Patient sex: M
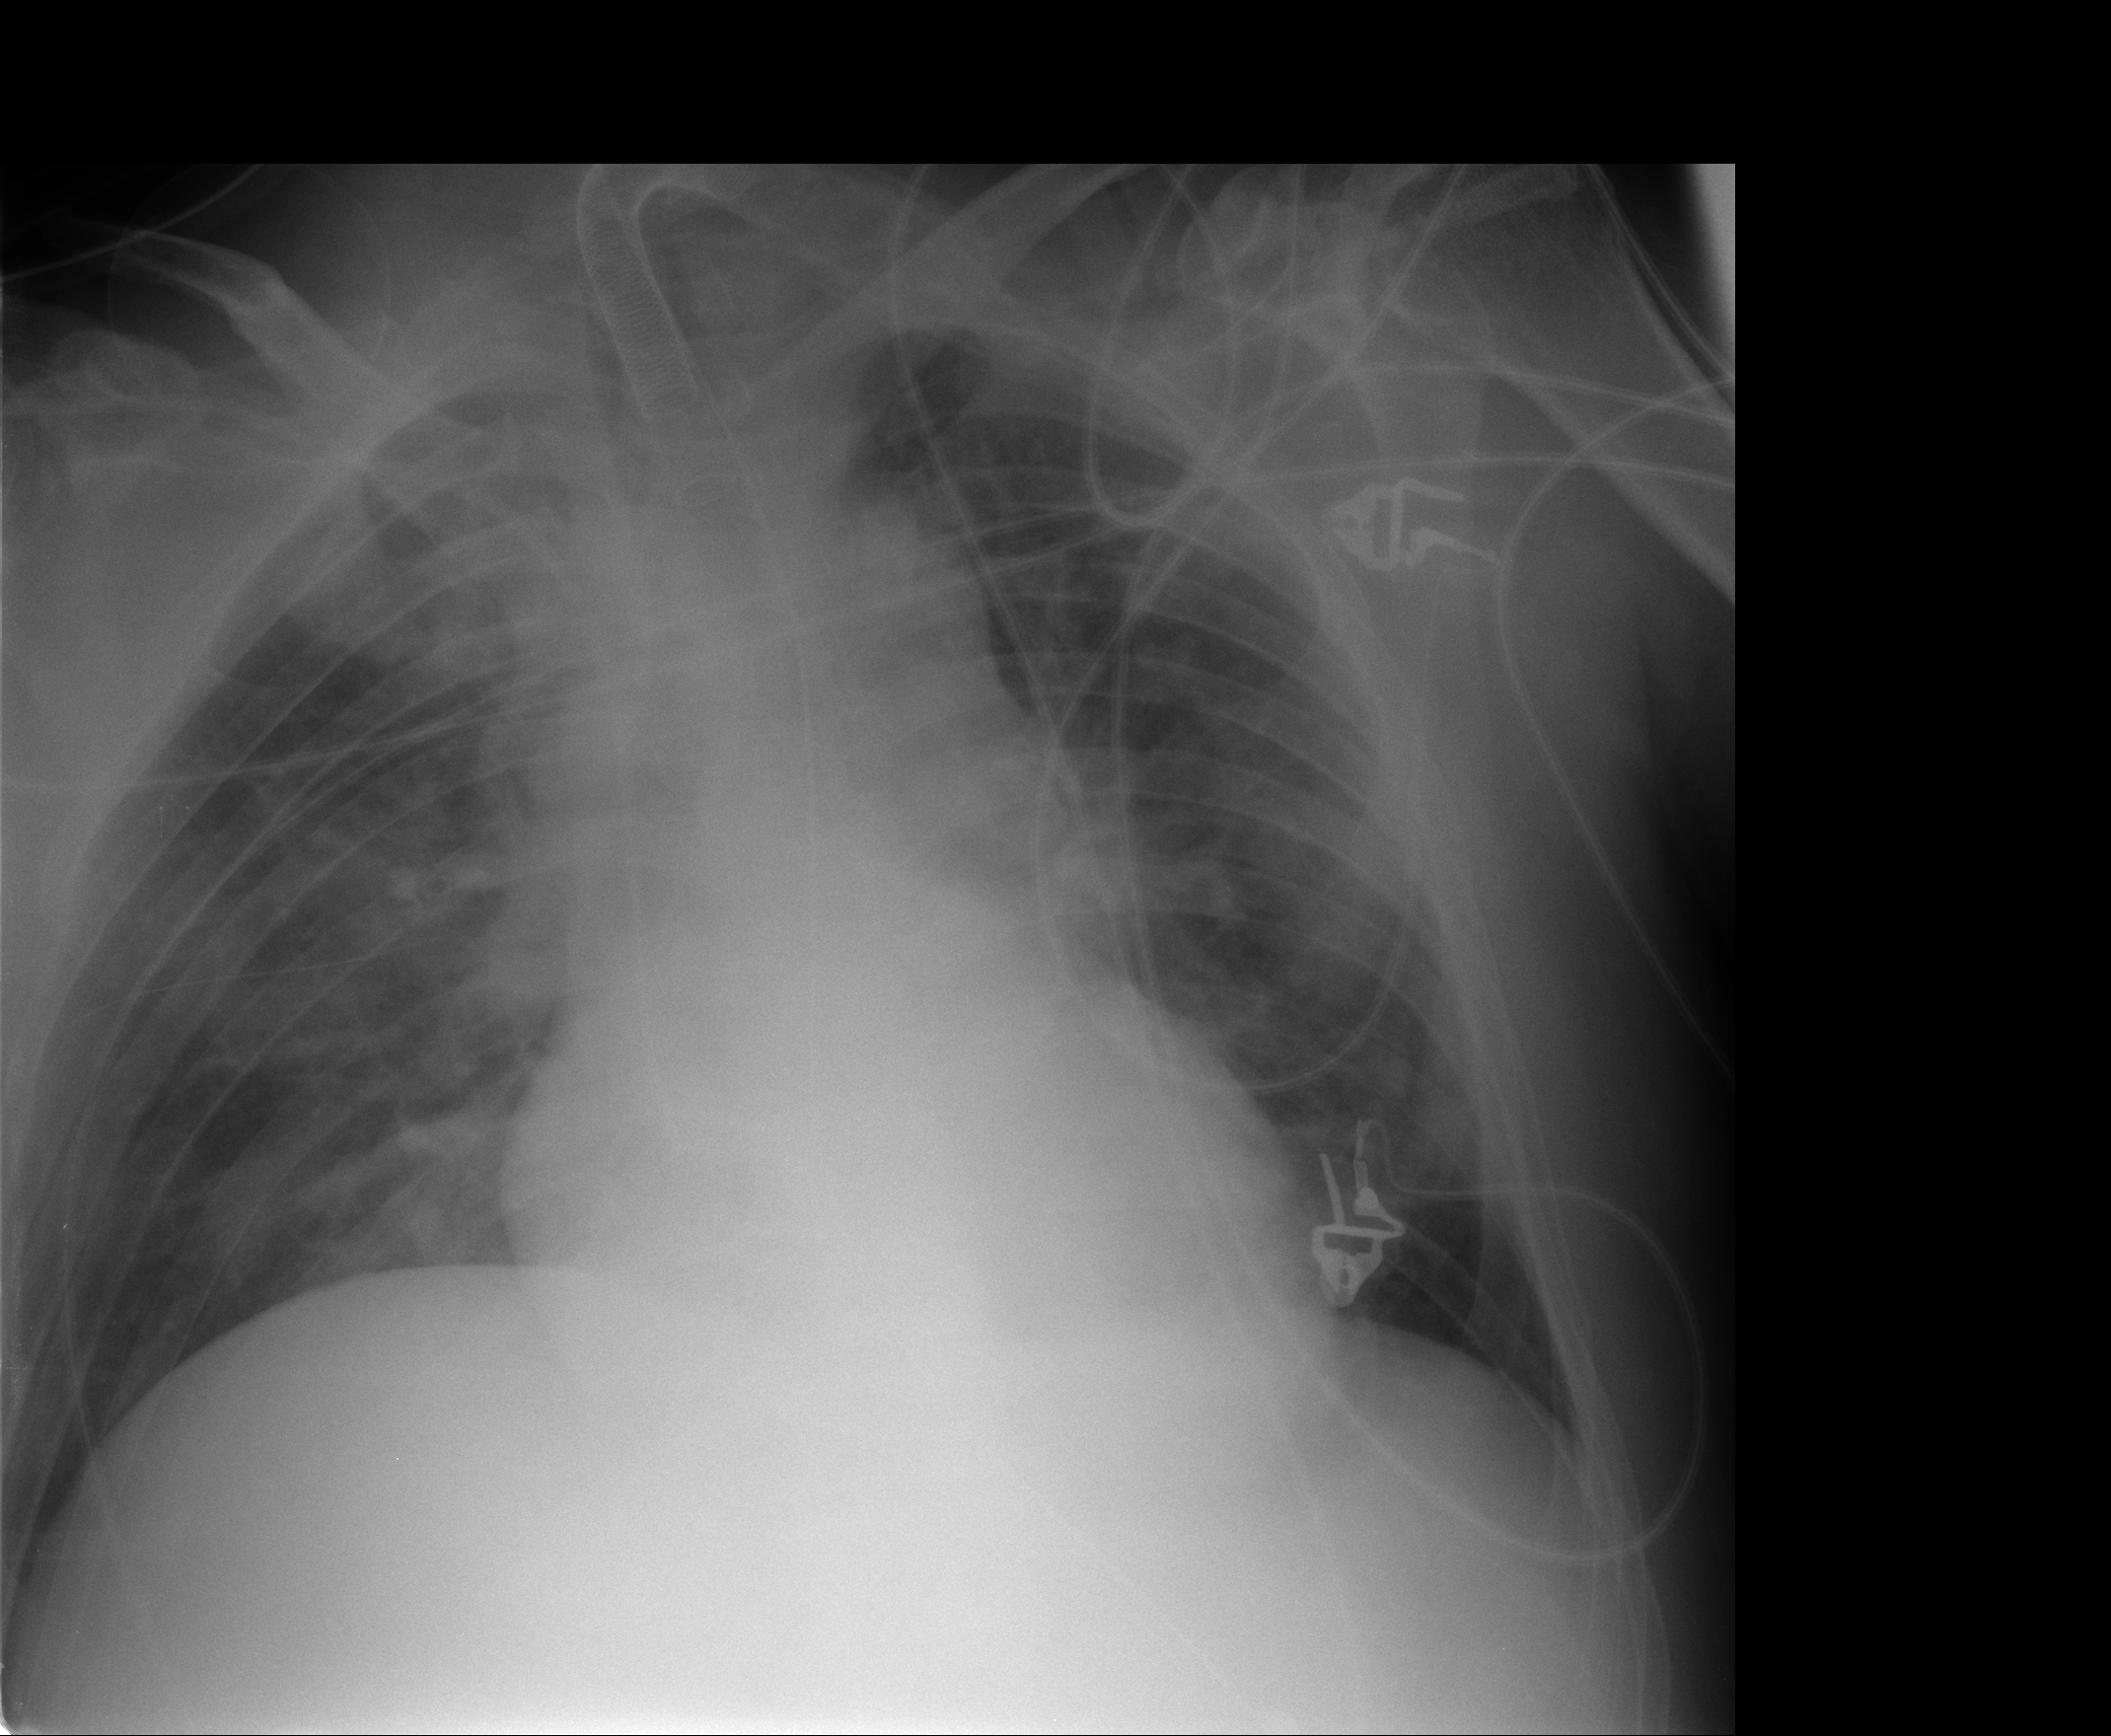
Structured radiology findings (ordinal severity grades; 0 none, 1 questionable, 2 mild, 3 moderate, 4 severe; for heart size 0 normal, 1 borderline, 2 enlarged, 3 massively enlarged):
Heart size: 0
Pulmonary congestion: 2
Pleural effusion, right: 0
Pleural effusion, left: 0
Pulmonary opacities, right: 3
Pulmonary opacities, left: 2
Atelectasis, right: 3
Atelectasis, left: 2